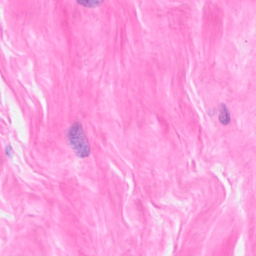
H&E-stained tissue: Breast